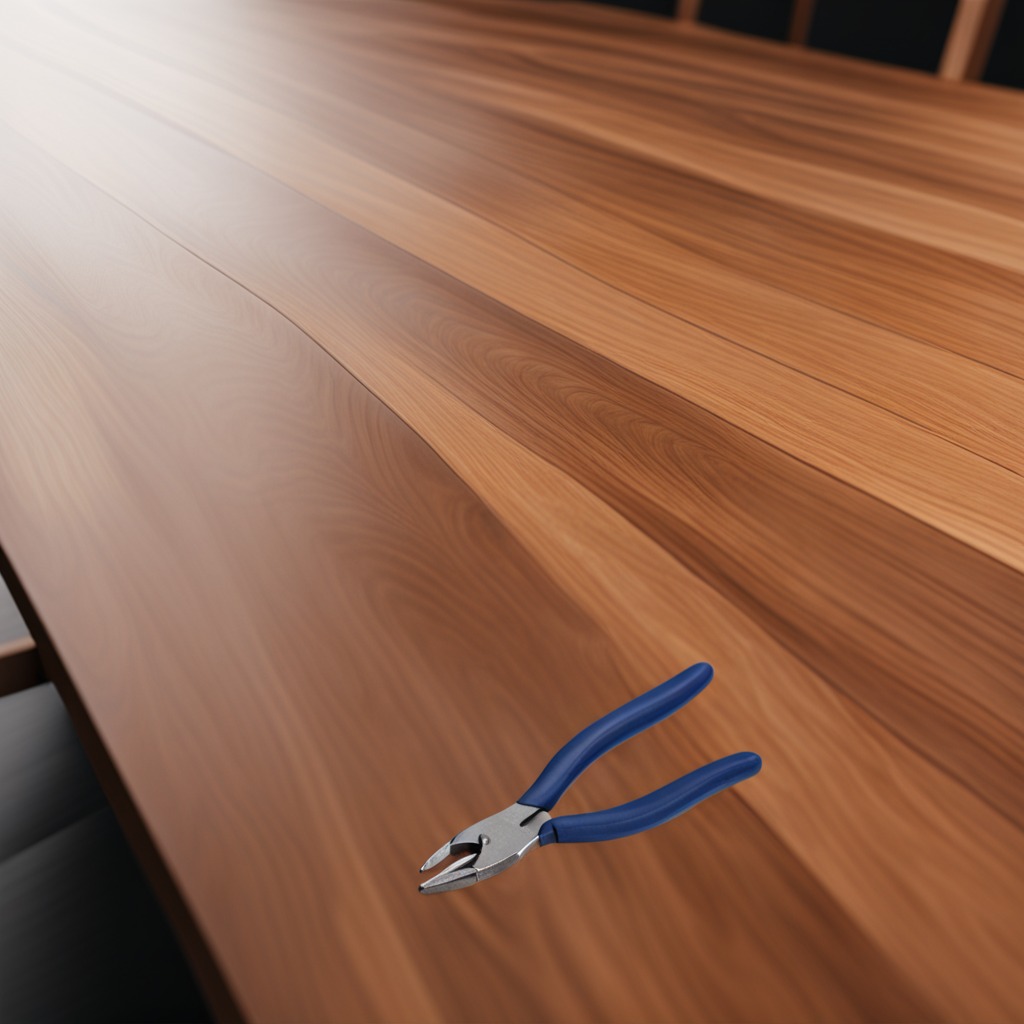
A plier is lying on the wooden table in a carpentry studio.